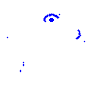
Particle: electron